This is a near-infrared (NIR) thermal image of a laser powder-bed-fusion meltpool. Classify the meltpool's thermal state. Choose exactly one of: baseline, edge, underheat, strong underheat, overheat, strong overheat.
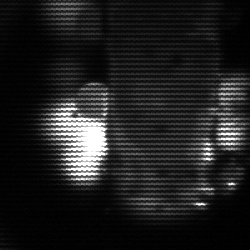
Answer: strong underheat